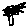
Label: tree